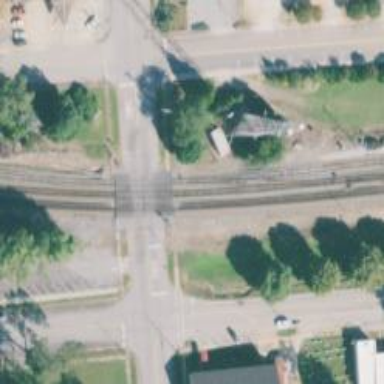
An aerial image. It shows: Level crossing on the railway with lights.